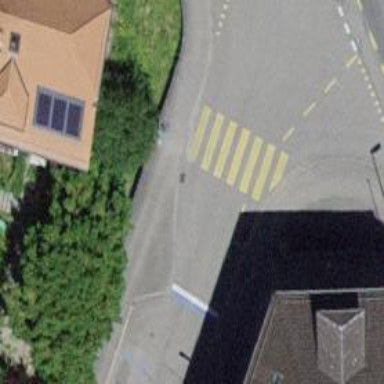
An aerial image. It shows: Uncontrolled crossing on the road.